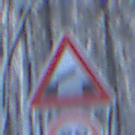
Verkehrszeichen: BeweglicheBruecke
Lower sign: Geschwindigkeit90
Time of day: MorningAfternoon
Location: Outdoor (Nature)
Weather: Clear
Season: Winter
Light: Natural